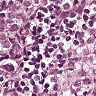
Metastatic tissue present: yes